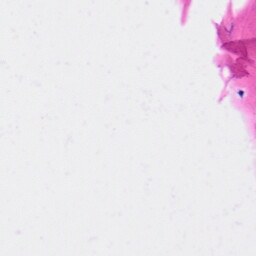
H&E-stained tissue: Skin